Question: Hi i have the project developed in eclipse environment is working fine, and i want to use that project as resource or add as jar file to another project.if possible can please let me know how to do this one. will help lot for me.

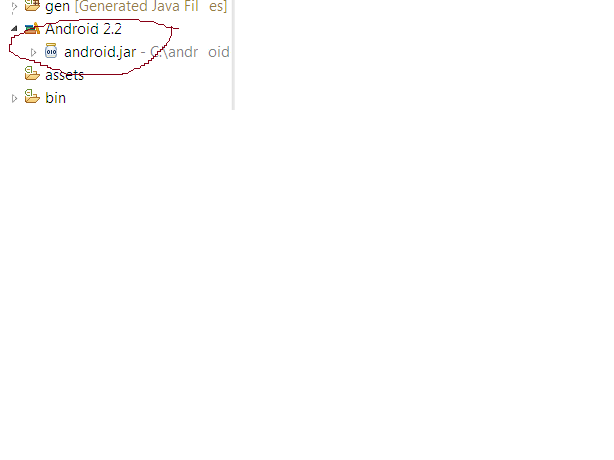
Answer: You can do it via Android Library project.
Refer this <URL>.
Describes how to set up a project as a library project. Quoted from its content
================= quoted =================== Next, set the project's Properties to indicate that it is a library project:
'''
1) In the Package Explorer, right-click the library project and select Properties.
2) In the Properties window, select the "Android" properties group at left and locate the Library properties at right.
3) Select the "is Library" checkbox and click Apply.
4) Click OK to close the Properties window.
'''
=============== unquoted =============================
So, you open your project properties and "unselect" "is Library" checkbox and click Apply to make your project a normal Android project (not a library project).